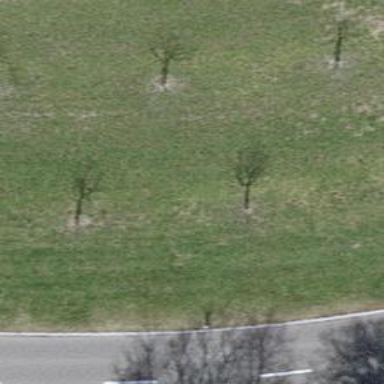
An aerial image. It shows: Urban tree adds touch of nature to the surroundings.